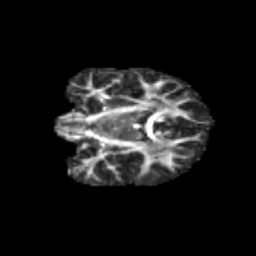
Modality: FA
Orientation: coronal
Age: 13
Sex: female
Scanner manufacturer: siemens
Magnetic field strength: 3 T
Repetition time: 3.8 s
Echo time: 0.07 s